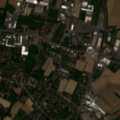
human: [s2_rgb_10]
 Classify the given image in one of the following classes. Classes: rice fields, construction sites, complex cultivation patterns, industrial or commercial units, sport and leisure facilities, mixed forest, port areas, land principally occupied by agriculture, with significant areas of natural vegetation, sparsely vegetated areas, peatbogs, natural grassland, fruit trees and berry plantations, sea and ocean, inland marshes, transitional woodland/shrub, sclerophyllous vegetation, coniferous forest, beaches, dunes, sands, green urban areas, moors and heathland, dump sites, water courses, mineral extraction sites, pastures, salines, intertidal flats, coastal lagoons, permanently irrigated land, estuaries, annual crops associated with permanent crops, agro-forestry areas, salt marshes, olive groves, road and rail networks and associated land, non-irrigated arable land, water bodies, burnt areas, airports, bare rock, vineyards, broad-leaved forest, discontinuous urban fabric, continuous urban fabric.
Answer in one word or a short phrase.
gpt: discontinuous urban fabric, industrial or commercial units, non-irrigated arable land